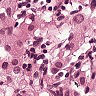
Metastatic tissue present: yes